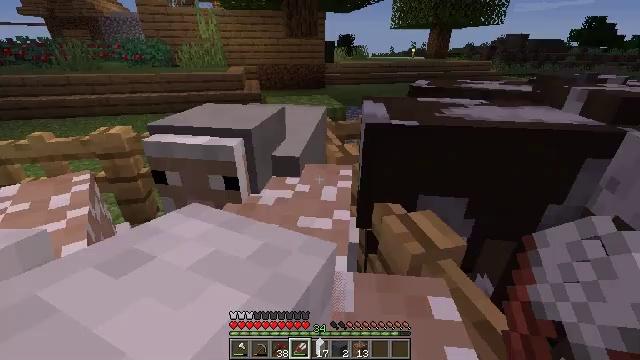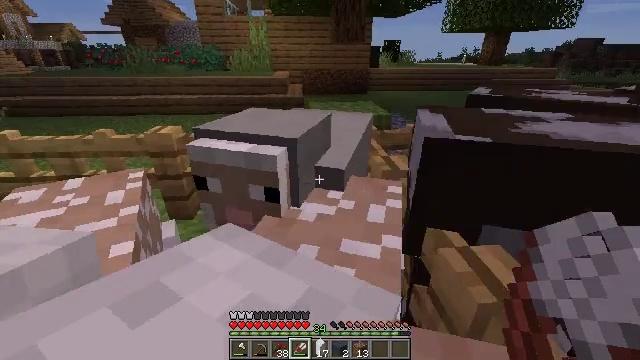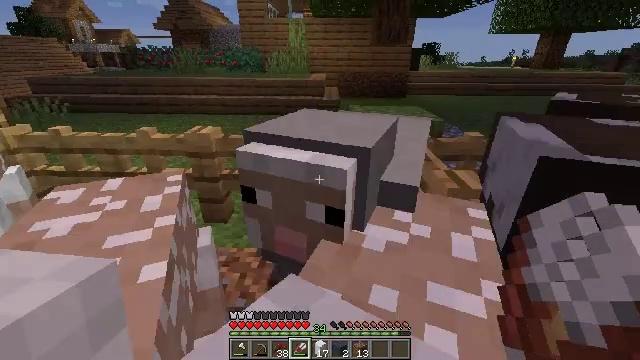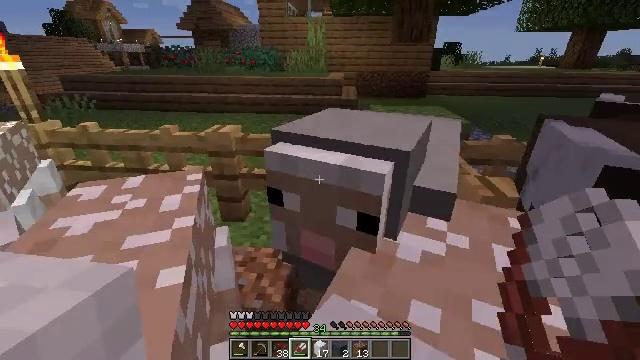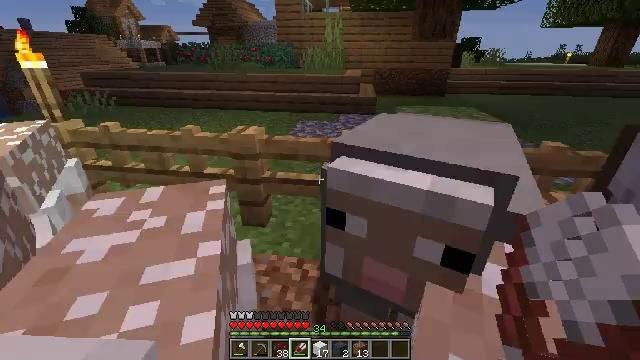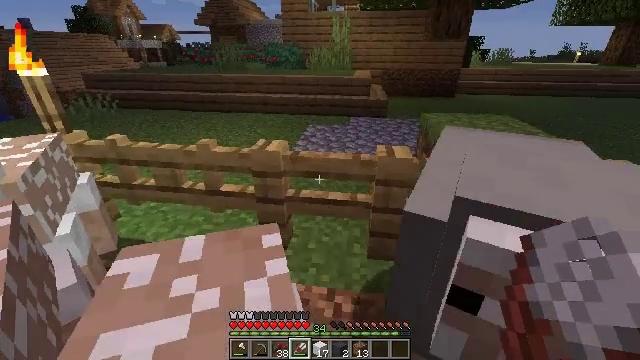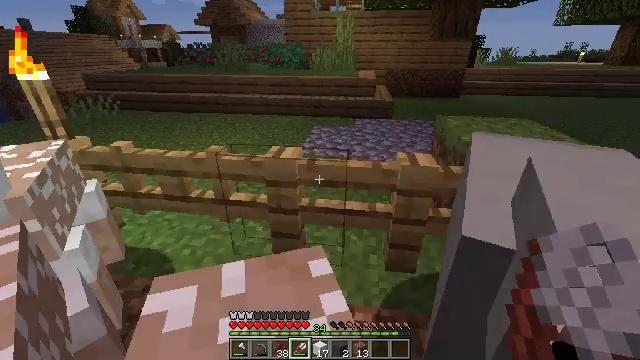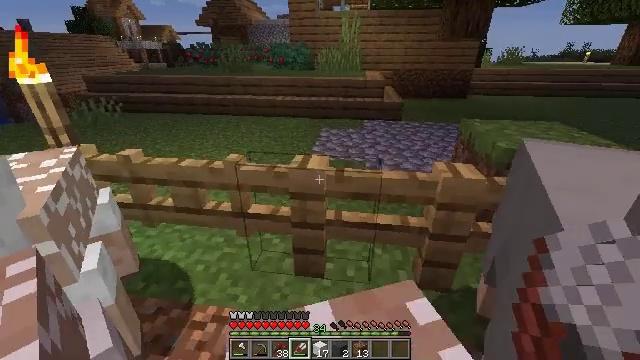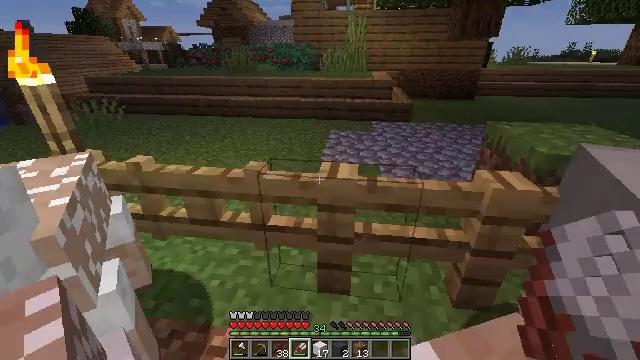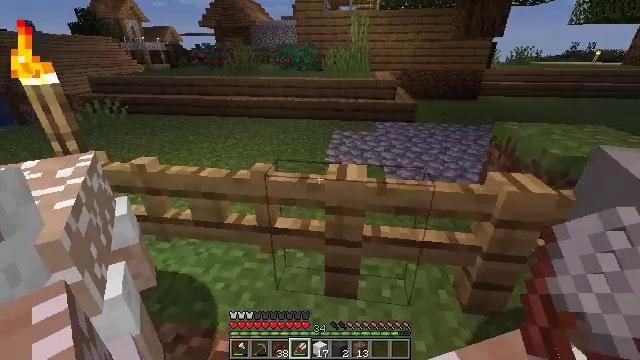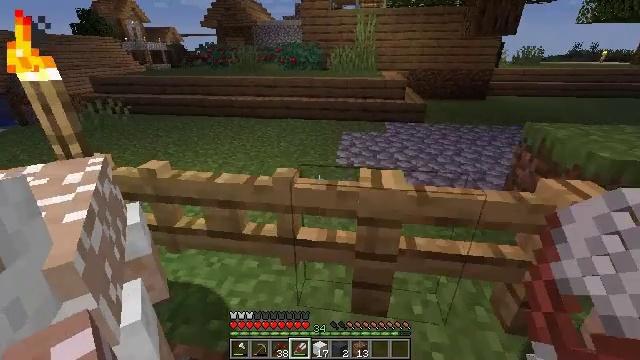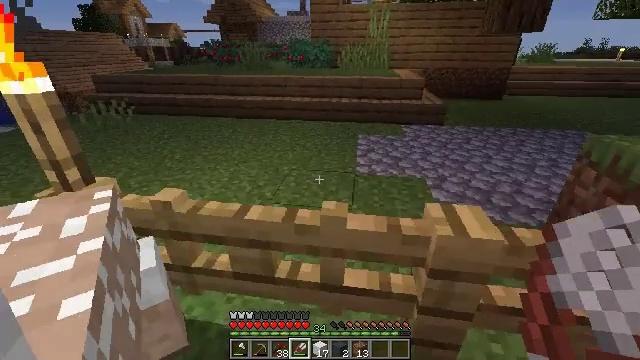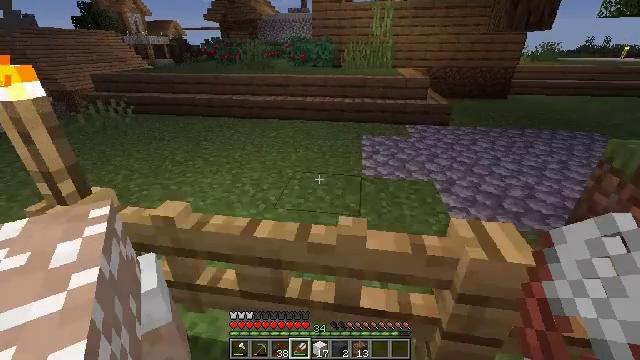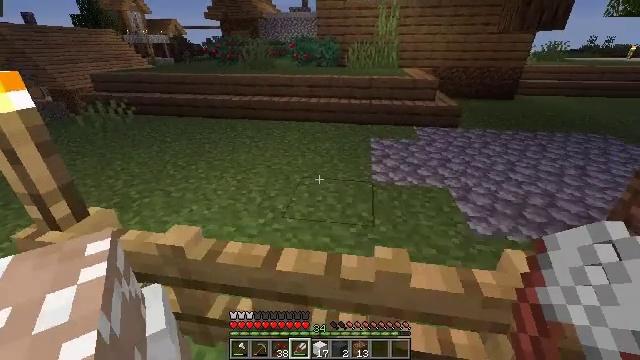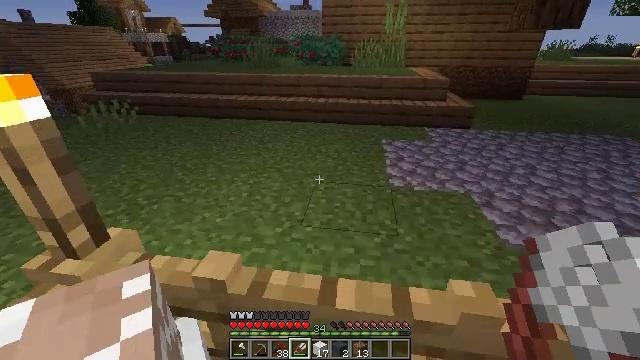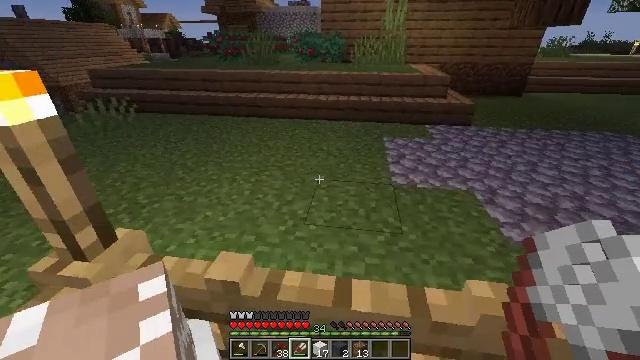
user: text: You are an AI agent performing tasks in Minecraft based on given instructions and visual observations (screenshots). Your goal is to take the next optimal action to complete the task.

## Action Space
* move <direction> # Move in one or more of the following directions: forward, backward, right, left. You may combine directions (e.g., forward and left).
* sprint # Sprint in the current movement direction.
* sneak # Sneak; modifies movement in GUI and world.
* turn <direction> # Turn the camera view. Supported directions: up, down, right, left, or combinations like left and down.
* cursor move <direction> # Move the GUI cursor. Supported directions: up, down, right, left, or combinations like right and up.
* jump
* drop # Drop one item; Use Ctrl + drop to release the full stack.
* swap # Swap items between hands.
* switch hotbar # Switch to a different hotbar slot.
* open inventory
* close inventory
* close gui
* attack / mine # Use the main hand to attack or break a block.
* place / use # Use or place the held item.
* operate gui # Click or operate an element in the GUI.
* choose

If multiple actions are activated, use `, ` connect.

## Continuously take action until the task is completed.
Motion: motion action
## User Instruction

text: Produce black dye using the crafting table.
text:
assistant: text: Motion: move forward and move left, turn left
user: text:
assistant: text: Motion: move forward and move left, turn left
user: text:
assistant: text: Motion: move forward and move left, turn left
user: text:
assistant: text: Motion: move forward and move left, turn left
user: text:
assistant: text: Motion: move forward and move left
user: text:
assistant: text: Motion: move forward and move left
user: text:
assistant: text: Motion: move forward and move left
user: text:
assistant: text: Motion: move forward and move left
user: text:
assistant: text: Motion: move forward and move left
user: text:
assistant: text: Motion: move forward and move left
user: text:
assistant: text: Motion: move forward and move left
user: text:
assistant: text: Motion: move forward and move left
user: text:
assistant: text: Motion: move left
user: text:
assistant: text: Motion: move left
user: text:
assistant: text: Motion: move left
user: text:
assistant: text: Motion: move left
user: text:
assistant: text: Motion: move left
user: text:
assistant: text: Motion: move left, turn down
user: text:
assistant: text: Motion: move left, turn down
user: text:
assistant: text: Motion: turn right and down
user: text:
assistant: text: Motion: move right, turn right and down
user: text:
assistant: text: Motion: move right, turn right
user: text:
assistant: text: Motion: move right, turn up
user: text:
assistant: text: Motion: move right, turn left and up
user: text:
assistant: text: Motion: move right, turn left
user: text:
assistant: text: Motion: move right
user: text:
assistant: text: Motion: move forward and move right, turn left
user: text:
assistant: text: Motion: move forward, turn left
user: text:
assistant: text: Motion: move forward, turn left
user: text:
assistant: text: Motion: move forward, turn left and down, use / place